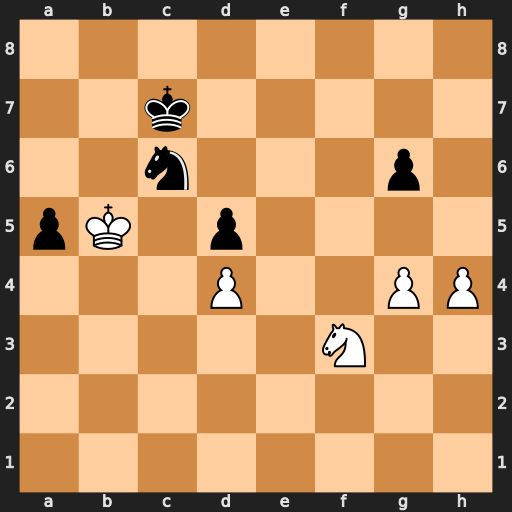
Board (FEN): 8/2k5/2n3p1/pK1p4/3P2PP/5N2/8/8
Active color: w
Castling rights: -
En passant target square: -
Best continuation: h5 gxh5 gxh5